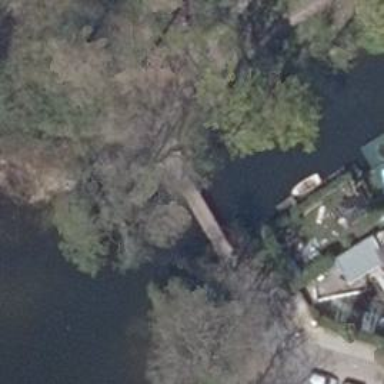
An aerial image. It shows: Footway bridge.